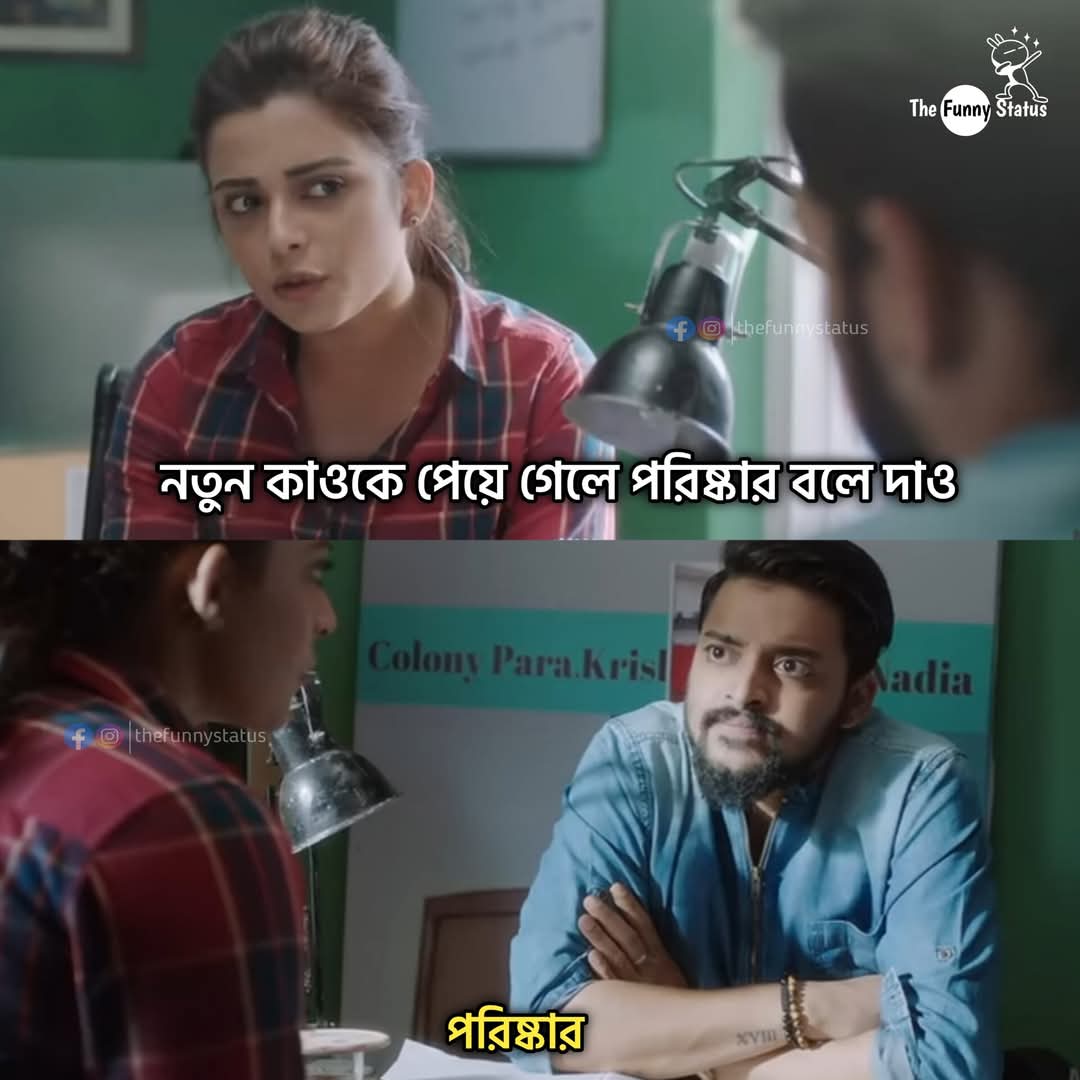
Text: নতুন কাওকে পেয়ে গেলে পরিষ্কার বলে দাও
পরিষ্কার
Label: Non Hate